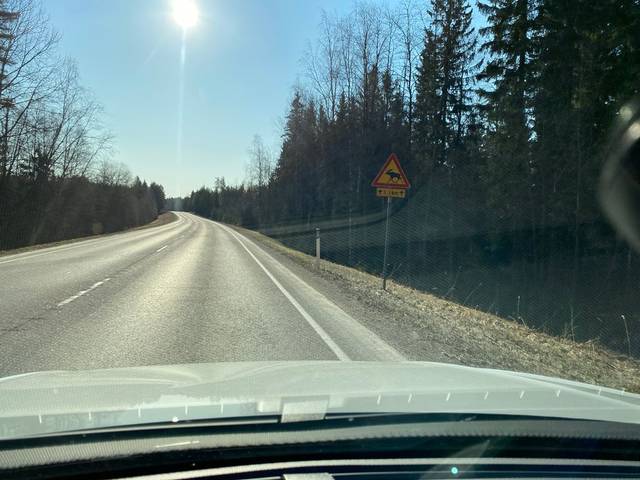
Region: Finland
Coordinates: 60.749, 24.322